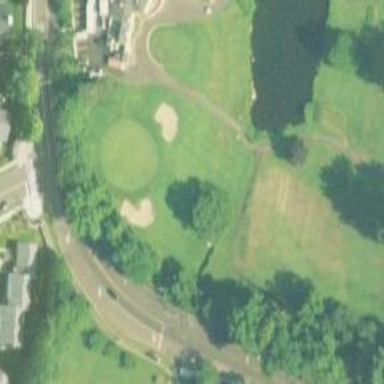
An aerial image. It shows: View of golf hole.